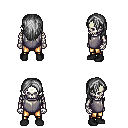
a pixel art fantasy rpg character, male body template, skeleton, steel chest armor, gold greaves, gray long hairstyle, black shoes, four views (front, back, left, right), 2x2 character sprite sheet, small pixel art, hard edges, no anti-aliasing